Brain MRI, t1w sequence, axial 2D slice.
Patient: age 35, sex F, weight 95 kg, height 1.95 m
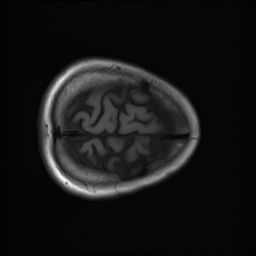